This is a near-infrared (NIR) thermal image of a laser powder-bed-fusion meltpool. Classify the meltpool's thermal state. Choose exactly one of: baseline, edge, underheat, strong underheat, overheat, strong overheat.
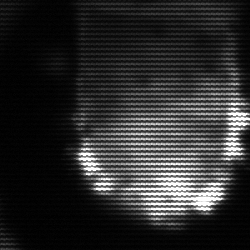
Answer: baseline